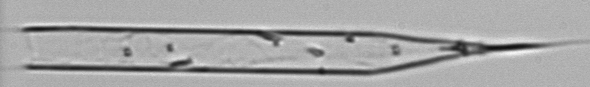
Label: Rhizosolenia